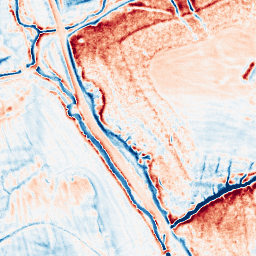
Category: classical
Decomposition family: uniform
Decomposition parameters: size: 10
Upsampling method: sinc_hamming
Upsampling parameters: scale: 2
kernel_size: 8
Upsampling scale: 2